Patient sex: M
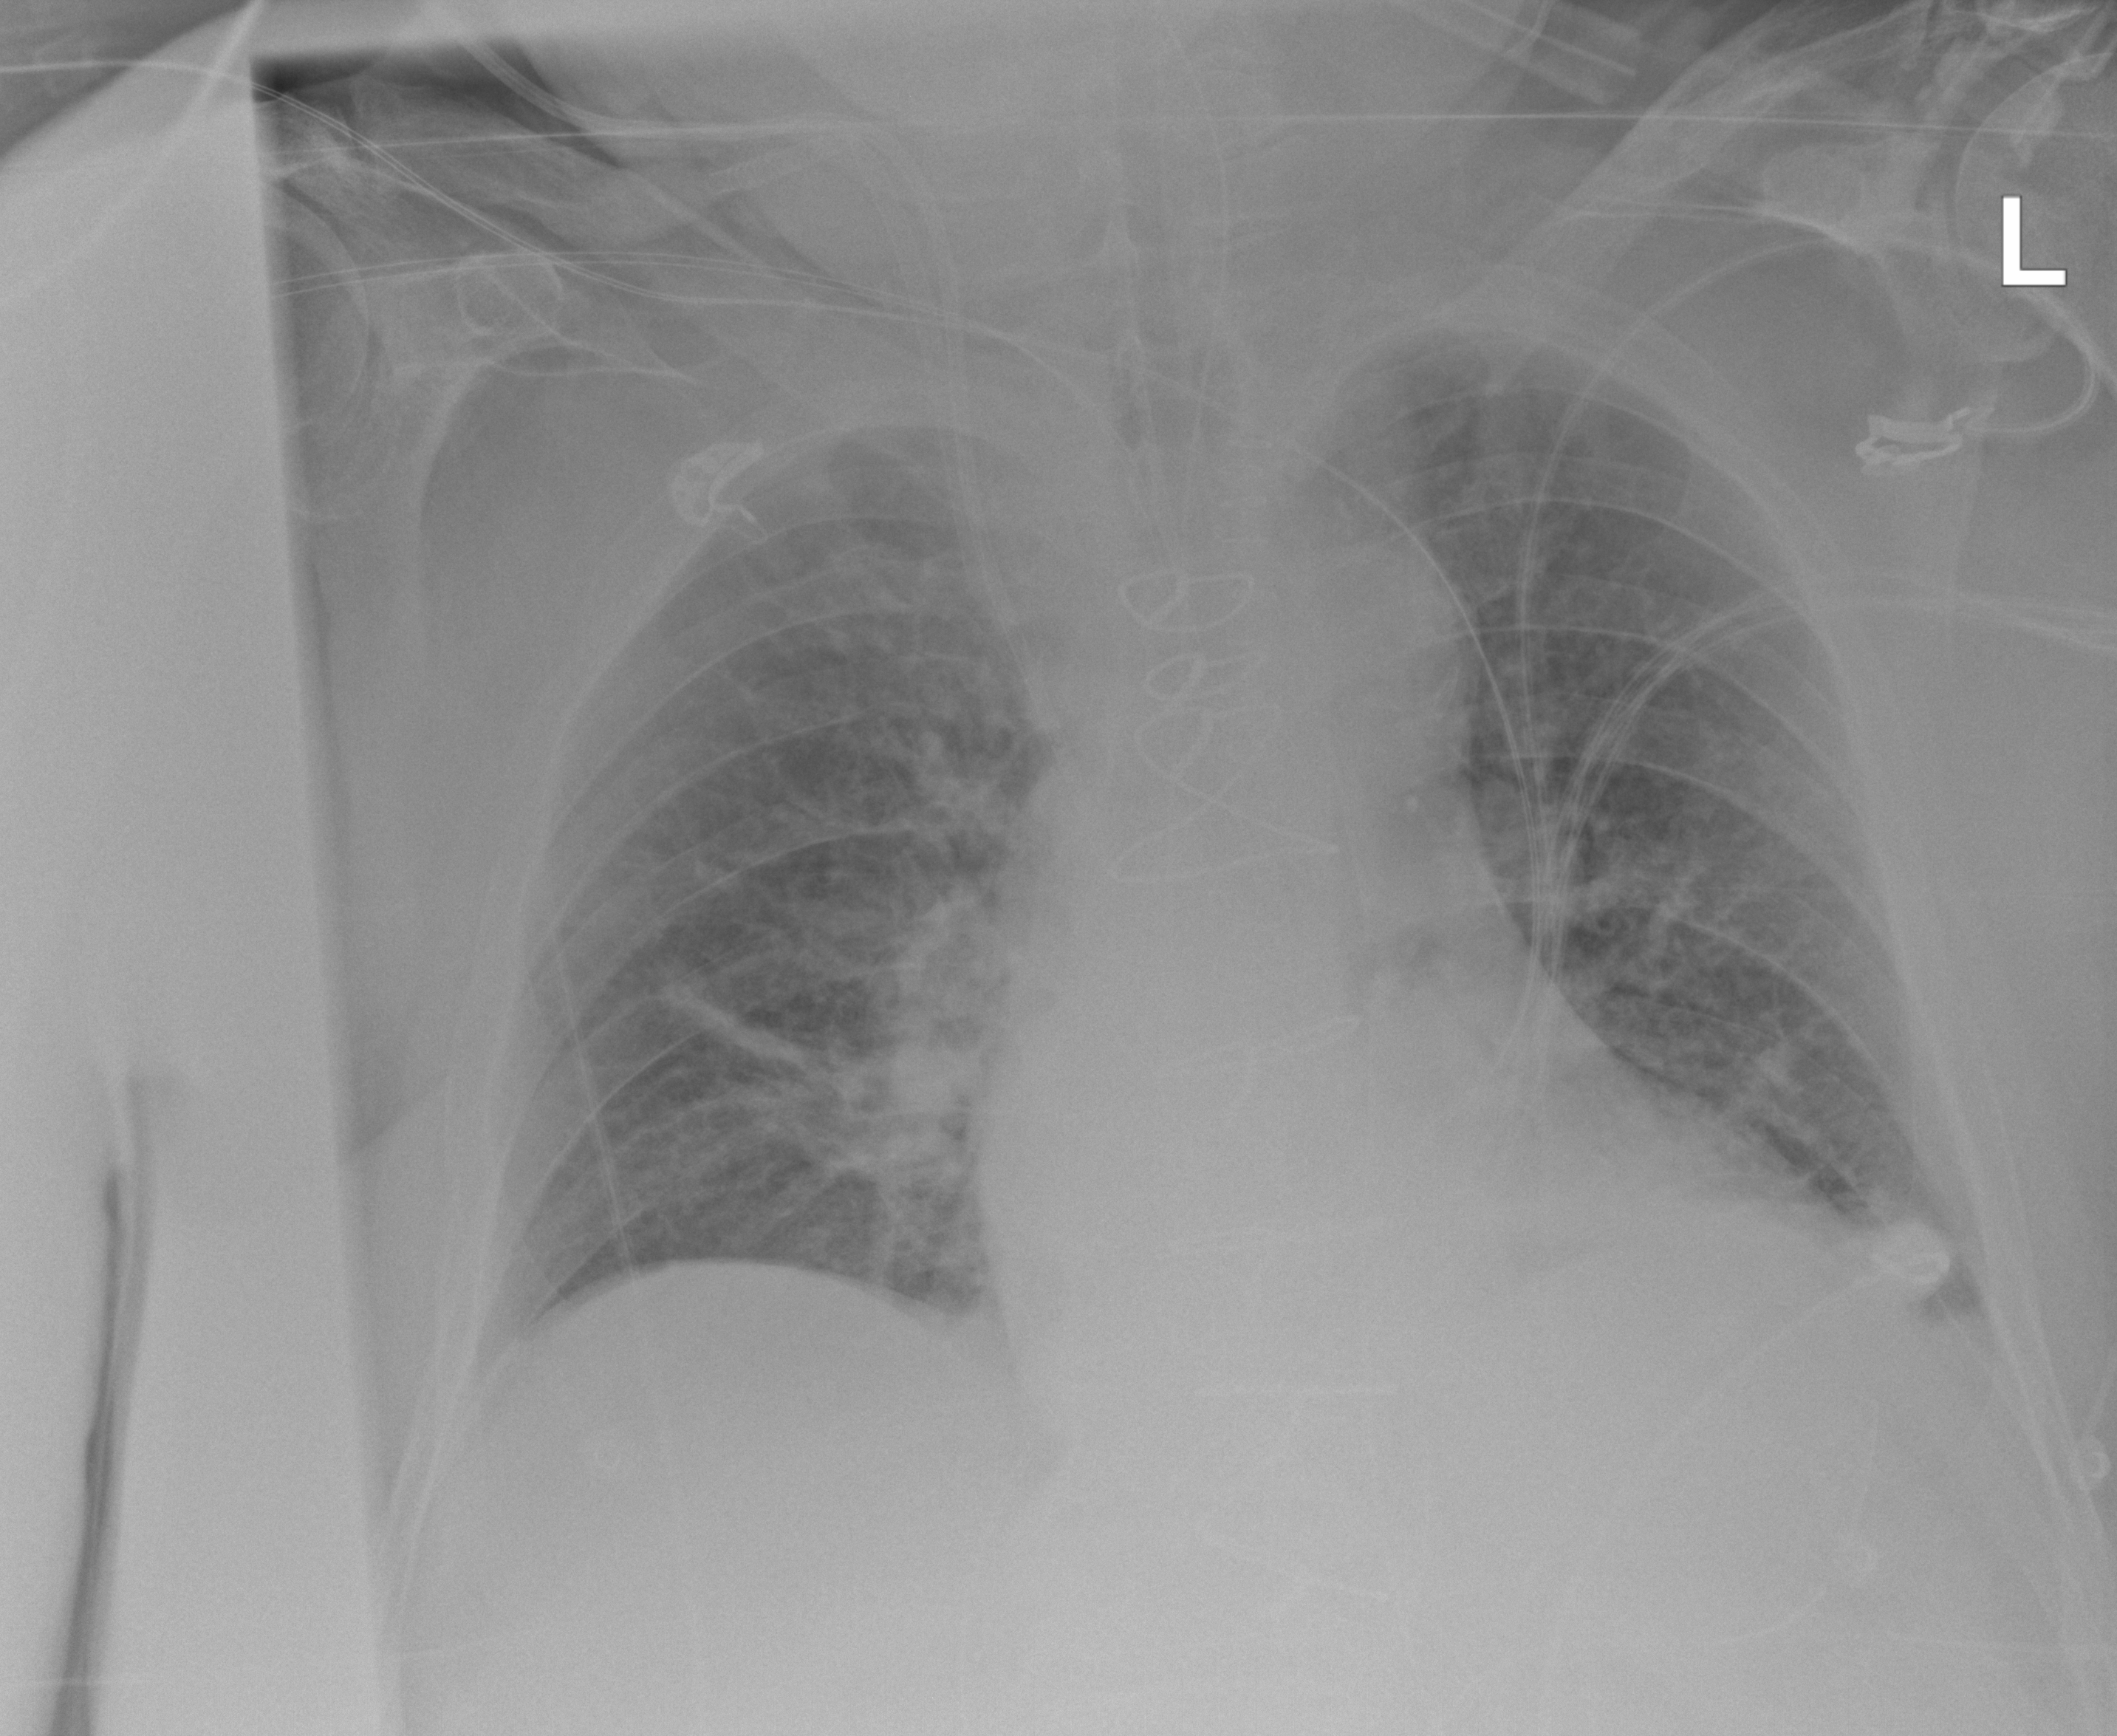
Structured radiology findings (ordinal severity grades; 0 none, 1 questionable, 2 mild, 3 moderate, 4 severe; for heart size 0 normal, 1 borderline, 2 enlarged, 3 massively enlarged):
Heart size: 0
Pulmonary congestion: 1
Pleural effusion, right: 0
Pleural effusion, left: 0
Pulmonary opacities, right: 0
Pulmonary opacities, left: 0
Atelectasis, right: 2
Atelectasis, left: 2